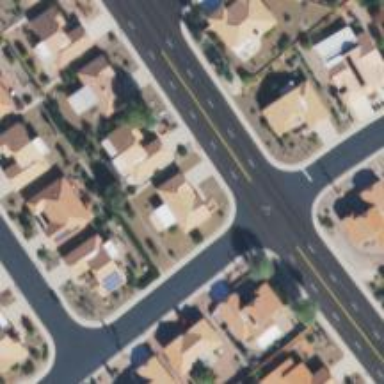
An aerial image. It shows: Asphalt road in residential area.